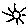
Label: sun